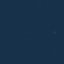
Label: SeaLake